Наука о коллоидных системах полезна для определения свойств частиц почвы, так как основная ее часть может быть рассмотрена как коллоидные частицы микрометрового размера. Например, броуновское движение (случайное движение коллоидных частиц) может быть использовано для измерения размера частицы.
Часть A. Движение коллоидных частиц (1.6 балла) Рассмотрим одномерное броуновское движение коллоидной частицы массой $M$. Уравнение движения для скорости частицы $v(t)$ выглядит следующим образом: \[M\dot{v} =-\gamma v( t) +F( t) + F_\text{ext}(t),\tag{1}\] где $\gamma$ — коэффициент, характеризующий сопротивление, $F(t)$ – сила, возникающая из-за случайных столкновений с молекулами воды, $F_\text{ext}(t)$ — внешняя сила. В Части A мы считаем, что $F_\text{ext}(t) = 0$.
Рассмотрим ситуацию, когда молекула воды сталкивается с частицей в момент времени $t=t_0$ и передаёт импульс $I_0$. После столкновения $F(t) = 0$. Если скорость до столкновения $v(t) = 0$, то после столкновения $v(t) = v_0 e^{-( t-t_{0})/\tau}$ для времён $t > t_0$. Найдите $v_0$ и $\tau$, используя $I_0$ и необходимые параметры из выражения (1). В следующем пункте вы можете выражать ответы через $\tau$.
Часть B. Эффективное уравнение движения (1.8 балла) Предыдущие результаты показывают, что скорости частицы $v(t)$ и $v(t')$ могут рассматриваться как некоррелированные случайные величины при условии $|t-t'|\gg \tau$. Исходя из этого, для описания одномерного броуновского движения можно предложить модель случайных изменений скорости в каждый временной интервал $\delta~(\gg \tau)$, то есть, \[v( t) =v_{n} \quad ( t_{n-1} < t\leq t_{n}),\tag{2}\] где $t_n =n\delta~( n=0,1,2,\cdots)$ и $v_n$ — случайная величина. Эта случайная величина удовлетворяет условию \[\langle v_{n} \rangle = 0, \quad \langle v_{n} v_{m} \rangle =\begin{cases} C & ( n=m), \\ 0 & ( n\neq m), \end{cases}\tag{3}\] где параметр $C$ зависит от $\delta$. Здесь $\langle X \rangle$ обозначает среднее значение величины $X$. Другими словами, если выбрать случайную величину $X$ бесконечное количество раз, то среднее значение этой выборки будет $\langle X \rangle$. Рассмотрим смещение частицы $\Delta x(t) = x(t) - x(0)$ для $t = N\delta$ где $N$ некоторое целое число.
На самом деле происходит множество столкновений молекул воды с частицей, одно за другим. Столкновение с номером $i$ передаёт импульс $I_i$ и происходит в момент времени $t_i$. Найдите $v(t)$ при условии, что $v(0) = 0$. Явно укажите неравенство для $t_i$, которое должно быть выполнено для заданного $t$. В листе ответов не обязательно указывать данный диапазон в выражении для $v(t)$.
Найдите $\langle\Delta x(t)\rangle$ и $\langle\Delta x(t)^2\rangle$, результат выразите через $C$, $\delta$, и $t$.
Часть C. Электрофорез (2.7 балла) Электрофорез — перенос заряженных частиц в электрическом поле. Взвесь коллоидных частиц массой $M$ и зарядом $Q~(>0)$ помещается в узкий канал с поперечным сечением $A$ (рис. 1(a)). Мы пренебрегаем взаимодействием между частицами, влиянием стенок, жидкости, и ионов в ней, и гравитацией.  Если приложить однородное электрическое поле напряженностью $E$ в направлении оси $x$, частицы сдвигаются и их концентрация $n(x)$ (количество частиц на единицу объёма) становится неоднородной (рис. 1(b)). Если затем электрическое поле $E$ убрать, то неоднородность со временем пропадает. Это происходит из-за броуновского движения частиц. Если $n(x)$ неоднородна, то количество частиц переходящих слева направо и справа налево отличается (рис. 1(c)). Это приводит к наличию потока частиц $J_D(x)$. Последняя величина есть среднее количество частиц, которые имеют координату $x$ и движутся вдоль оси $x$, деленное на площадь поперечного сечения и интервал времени. Поток удовлетворяет соотношению \[J_{D}( x) = -D\frac{dn}{dx}(x),\tag{4}\] где $D$ — коэффициент диффузии. Для простоты предположим, что одна половина частиц имеет скорость $+v$, а вторая половина имеет скорость $-v$. Пусть $N_+(x_0)$ количество частиц имеющих скорость $+v$, которые пересекают плоскость $x_0$ слева направо через единичную площадь в единицу времени. Частицы со скоростями $+v$, которые пересекут плоскость \(x_0 \) за временной интервал $\delta$, находятся в тёмной области (рис. 1(c)). Так как величина $\delta$ мала, получаем что $$n(x) \simeq n(x_0) + (x-x_0) \frac{dn}{dx}(x_0)$$ в этой области.
Величина $\langle\Delta x(t)^2\rangle$ называется среднеквадратичное смещение (mean square displacement, MSD). Эта величина наблюдается в случае броуновского движения и в предельном случае $\delta\rightarrow0$. Можно показать, что $C\propto\delta^{\alpha}$ и $\langle\Delta x(t)^2\rangle \propto t^\beta$. Найдите численные значения $\alpha$ и $\beta$.
Найдите $N_+(x_0)$, выразите через $v,\:\delta,\:n(x_0)$, и $\frac{dn}{dx}(x_0)$. Определим $N_-(x_0)$ по аналогии с $N_+(x_0)$ для скоростей $-v$. Выражение для полного потока $J_D(x_0) = \langle N_+(x_0) - N_-(x_0) \rangle$. Согласно выражению (3), $\langle v^2 \rangle = C.$
Найдите $J_D(x_0)$, при необходимости выразите через $C,\:\delta,\:n(x_0)$, и $\frac{dn}{dx}(x_0)$. Используя это и выражение (4), выразите $D$ через $C$ и $\delta$. Также найдите $\langle\Delta x(t)^2\rangle$ через $D$ и $t$. Далее рассмотрим явления, связанные с осмотическим давлением $\Pi$. Оно находится по формуле $\Pi =\frac{n}{N_{A}} RT=nk T$, где $N_A$ — постоянная Авогадро, $R$ — универсальная газовая постоянная, $T$ — температура, $k = \frac{R}{N_A}$ — постоянная Больцмана. Рассмотрим неоднородную концентрацию, которая образовалась под действием электрического поля $E$ (рис. 1(b)). Так как $n(x)$ зависит от $x$, то и $\Pi(x)$ тоже. Сила из-за $\Pi(x)$ и $\Pi(x+\Delta x)$ должна быть уравновешена силой электрического поля $E$, действующей на частицы (рис. 2). Здесь мы рассматриваем малый интервал $\Delta x$, поэтому внутри этого интервала можно считать $n(x)$ постоянным, тогда как $n(x+\Delta x) - n(x) \simeq \Delta x \frac{dn}{dx}(x)$.
Выразите $\frac{dn}{dx}(x)$ через $n(x)$, $T$, $Q$, $E$, и $k$. Теперь рассмотрим условие баланса потоков. Кроме потока $J_D(x)$ из-за броуновского движения, присутствует поток $J_Q(x)$ из-за наличия электрического поля. Он выражается как \[ J_Q(x) = n(x) u,\tag{5} \] где $u$ — установившаяся скорость частиц, движущихся под действием поля.
Для определения $u$, будем использовать выражение (1), в котором $F_\text{ext}(t) = QE$. Так как $v(t)$ флуктуирует, будем рассматривать $\langle v(t)\rangle$. Считая что $\langle v(0)\rangle=0$ и используя $\langle F(t)\rangle =0$, найдите $\langle v(t)\rangle$ и получите $u = \lim_{t\to\infty} \langle v(t) \rangle$.
Часть D. Среднеквадратичное смещение (2.4 балла) Предположим, что мы наблюдаем в воде броуновское движение отдельной сферической коллоидной частицы радиусом $a=5.0~мкм$. Рисунок 3 показывается гистограмму смещений $\Delta x$, измеренных вдоль оси $x$ каждые $\Delta t=60~с$. Коэффициент, характеризующий сопротивления вычисляется как $\gamma =6\pi a\eta$, где $\eta=8.9\times10^{-4}\:\text{Па}\cdot \text{с}$ — вязкость воды. Температура $T=25~\mathrm{^\circ C}$.
Условие баланса потоков записывается как \(J_D(x) + J_Q(x) = 0\). Выразите коэффициент диффузии \(D\) через \(k\), \(\gamma\), и \(T\).
Оцените значение $N_A$ с точностью до двух значащих цифр, не используя тот факт, что это постоянная Авогадро. Используйте данные Рис. 3. Универсальная газовая постоянная $R=8.31~Дж/(К\cdot моль)$. Не используйте значение постоянной Больцмана $k$ из таблицы констант. Имейте ввиду, что вы можете получить значение постоянной Авогадро, отличное от табличного. Теперь мы расширим модель из части B так, чтобы она описывала движение частиц с зарядом $Q$ в электрическом поле $E$. Скорость частицы $v(t)$, рассматриваемая в выражении (2), должна быть заменена на $v(t) = u + v_n ~(t_{n-1} < t \leq t_n)$, где $v_n$ удовлетворяет выражению (3) и $u$ есть установившееся скорость из выражения (5).
Выразите среднеквадратичное смещение $\langle\Delta x(t)^2\rangle$ через $u$, $D$, и $t$. Получите приближенные степенные выражения для маленьких $t$ и больших $t$. Кроме того, получите характерное время $t_{*}$, при котором происходит изменение. Нарисуйте качественный график зависимости среднеквадратичного смещения от времени в логарифмических координатах. Укажите на нём положение $t_{*}$. Рассмотрим теперь плавающего микроба (Рис. 4(a)). Для упрощения будем использовать одномерное движение (Fig.4(b)). Считаем, что это сферические частицы радиуса $a$. Микроб плавает со скоростью либо $+u_0$, либо $-u_0$, знак выбирается случайно, через интервал времени $\delta_0$, корреляция отсутствует. Наблюдаемое движение есть комбинация смещения из-за активного перемещения микроба и смещения из-за броуновского движения.
Часть E. Очистка воды (1.5 балла) В этой части обсуждается очистка воды от коллоидных частиц почвы при помощи добавления электролитов с целью коагуляции (слипания). Частицы почвы взаимодействуют друг с другом Ван-дер-Ваальсовыми и электростатическими силами. Последние включают в себя как поверхностные заряды, так и окружающие их заряды противоположного знака (такие заряды называются противоионы, а получившийся слой зарядов – двойной электрический слой; рис. 6(a)). В результате, потенциальная энергия взаимодействия между частицами на расстоянии $d$ (рис. 6(b)) равна \[ U(d) = -\frac{A}{d} + \frac{B\epsilon ( k T)^2}{q^2} e^{-d / \lambda},\tag{6} \] где $A$ и $B$ — положительные константы, $\epsilon$ — диэлектрическая проницаемость воды, $\lambda$ — толщина двойного электрического слоя. Считая, что заряды ионов $\pm q$, верно выражение \[ \lambda =\sqrt{\frac{\epsilon k T }{2N_{A}q^{2} c}},\tag{7}\] где $c$ — молярная концентрация ионов.
Рисунок 5 показывает среднеквадратичное смещение \(\langle\Delta x(t)^2\rangle\) микроба. Для маленьких, больших и промежуточных \(t\) выполняются разные степенные законы. Получите эти выражения для каждого временного диапазона. Выразите выражения через \(D, u_0, \delta_0\) и \(t\).
Добавление хлорида натрия ($\mathrm{NaCl}$) в суспензию приводит к коагуляции коллоидных частиц. Определите минимальную концентрацию $c$ хлорида натрия, необходимую для коагуляции. Достаточно рассмотреть две частицы в отсутствие тепловых флуктуаций, то есть $F(t)=0$ в выражении (1). Считайте, что для данного потенциала конечная скорость достигается мгновенно.
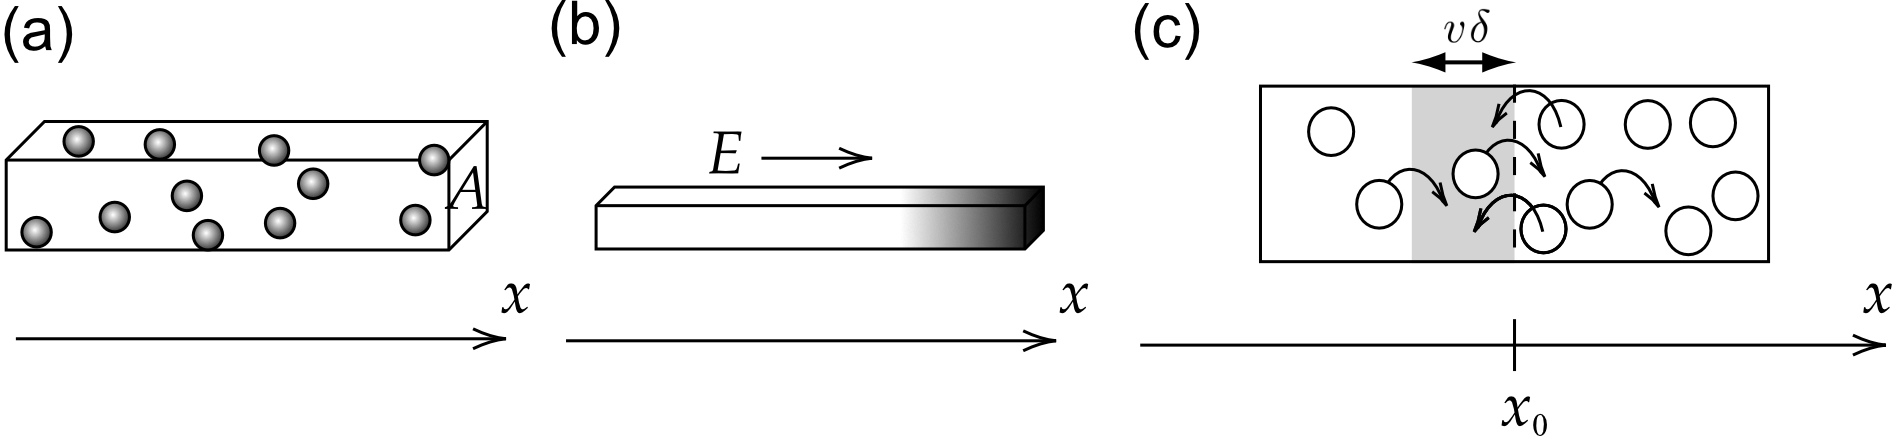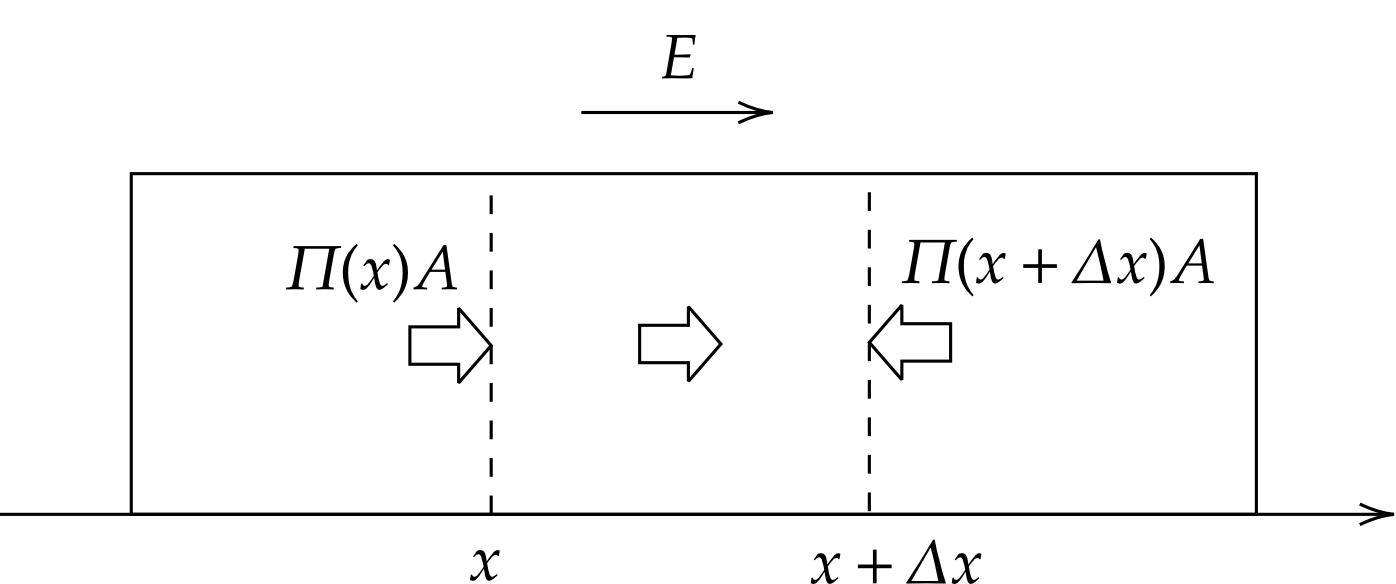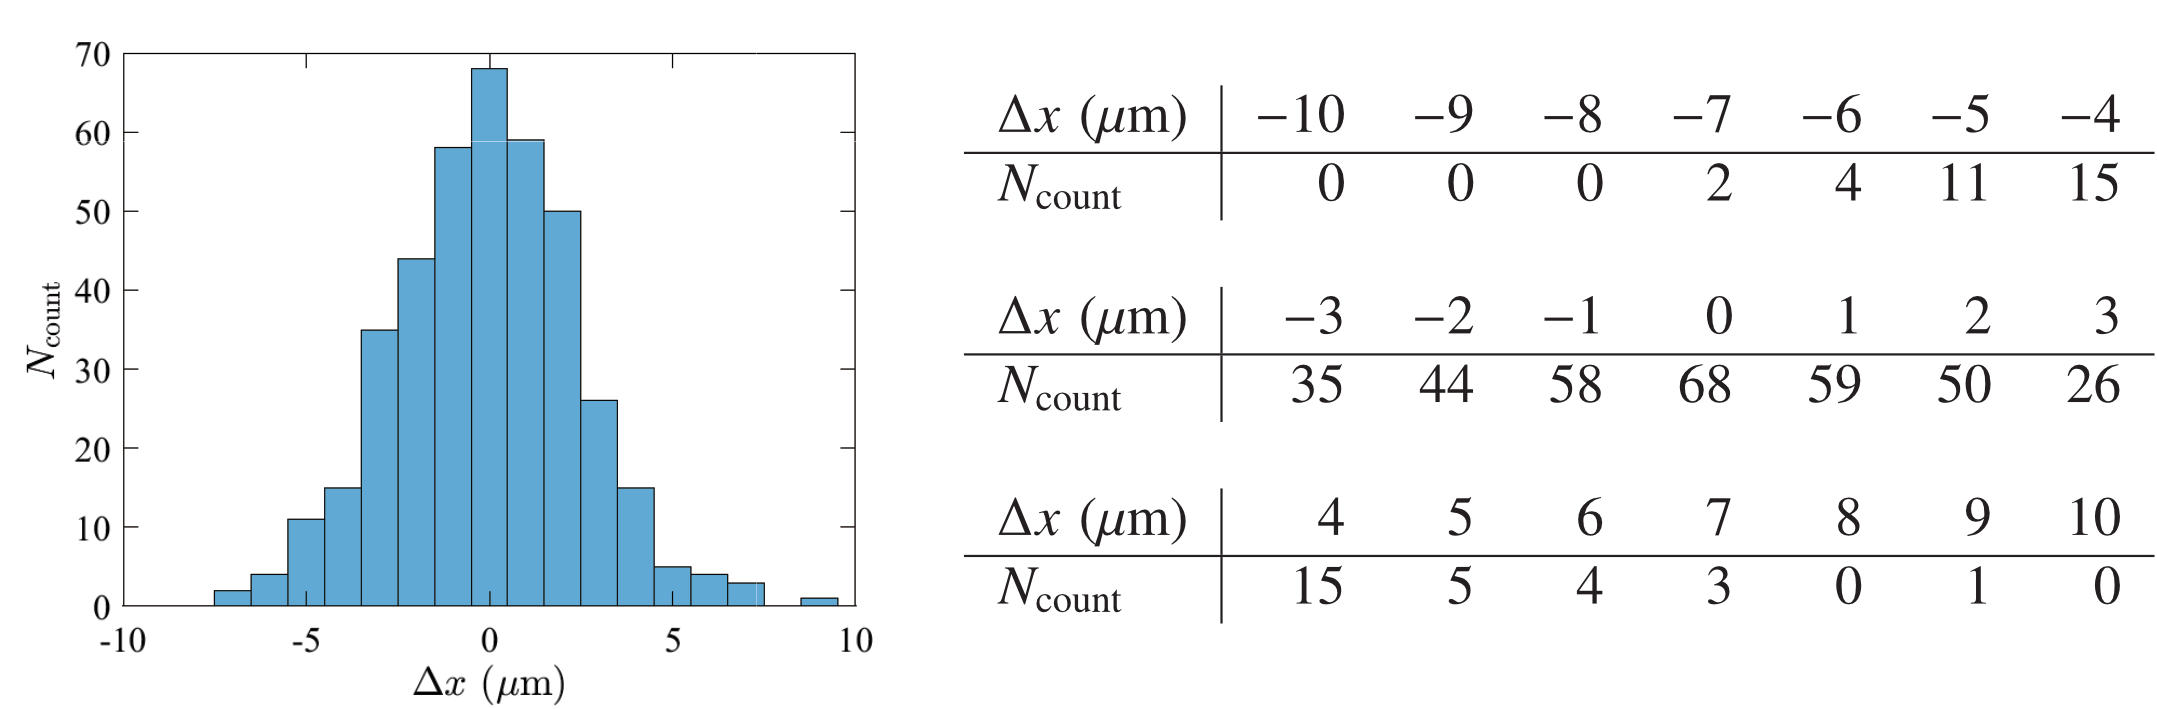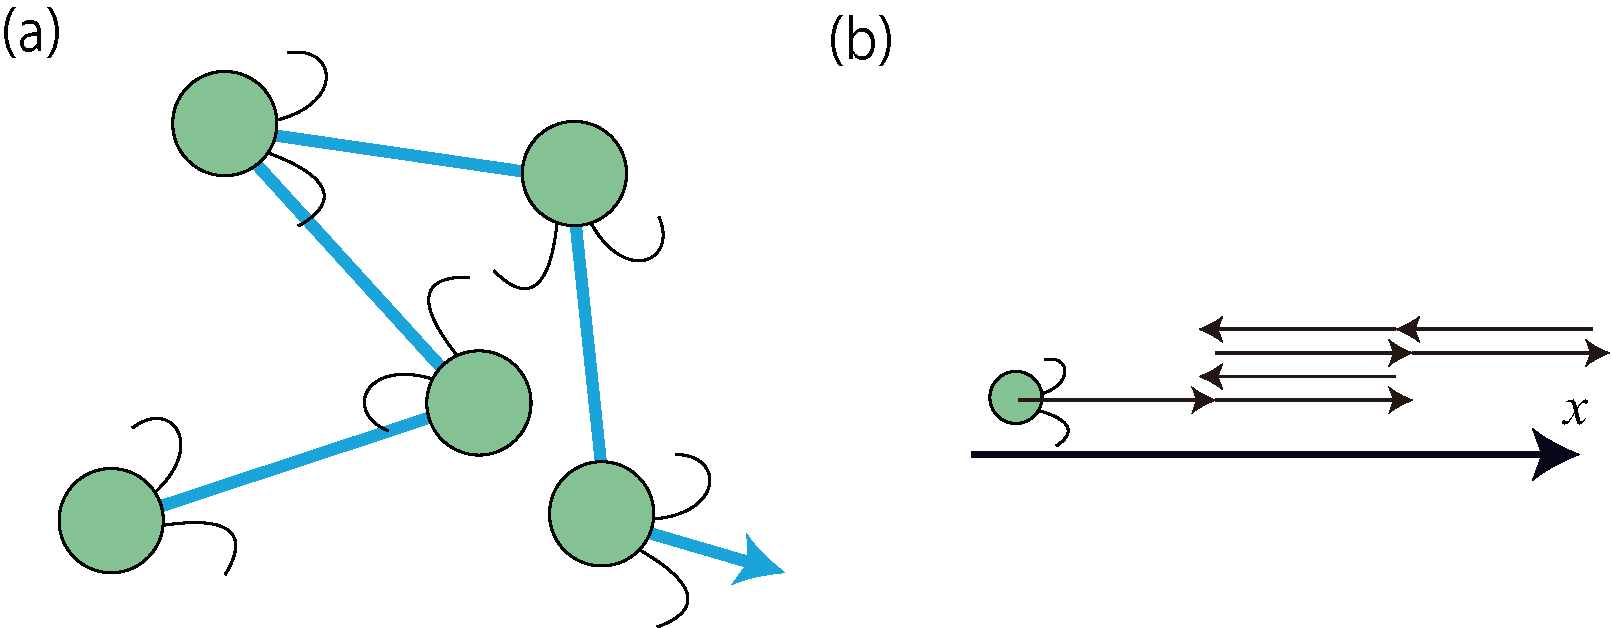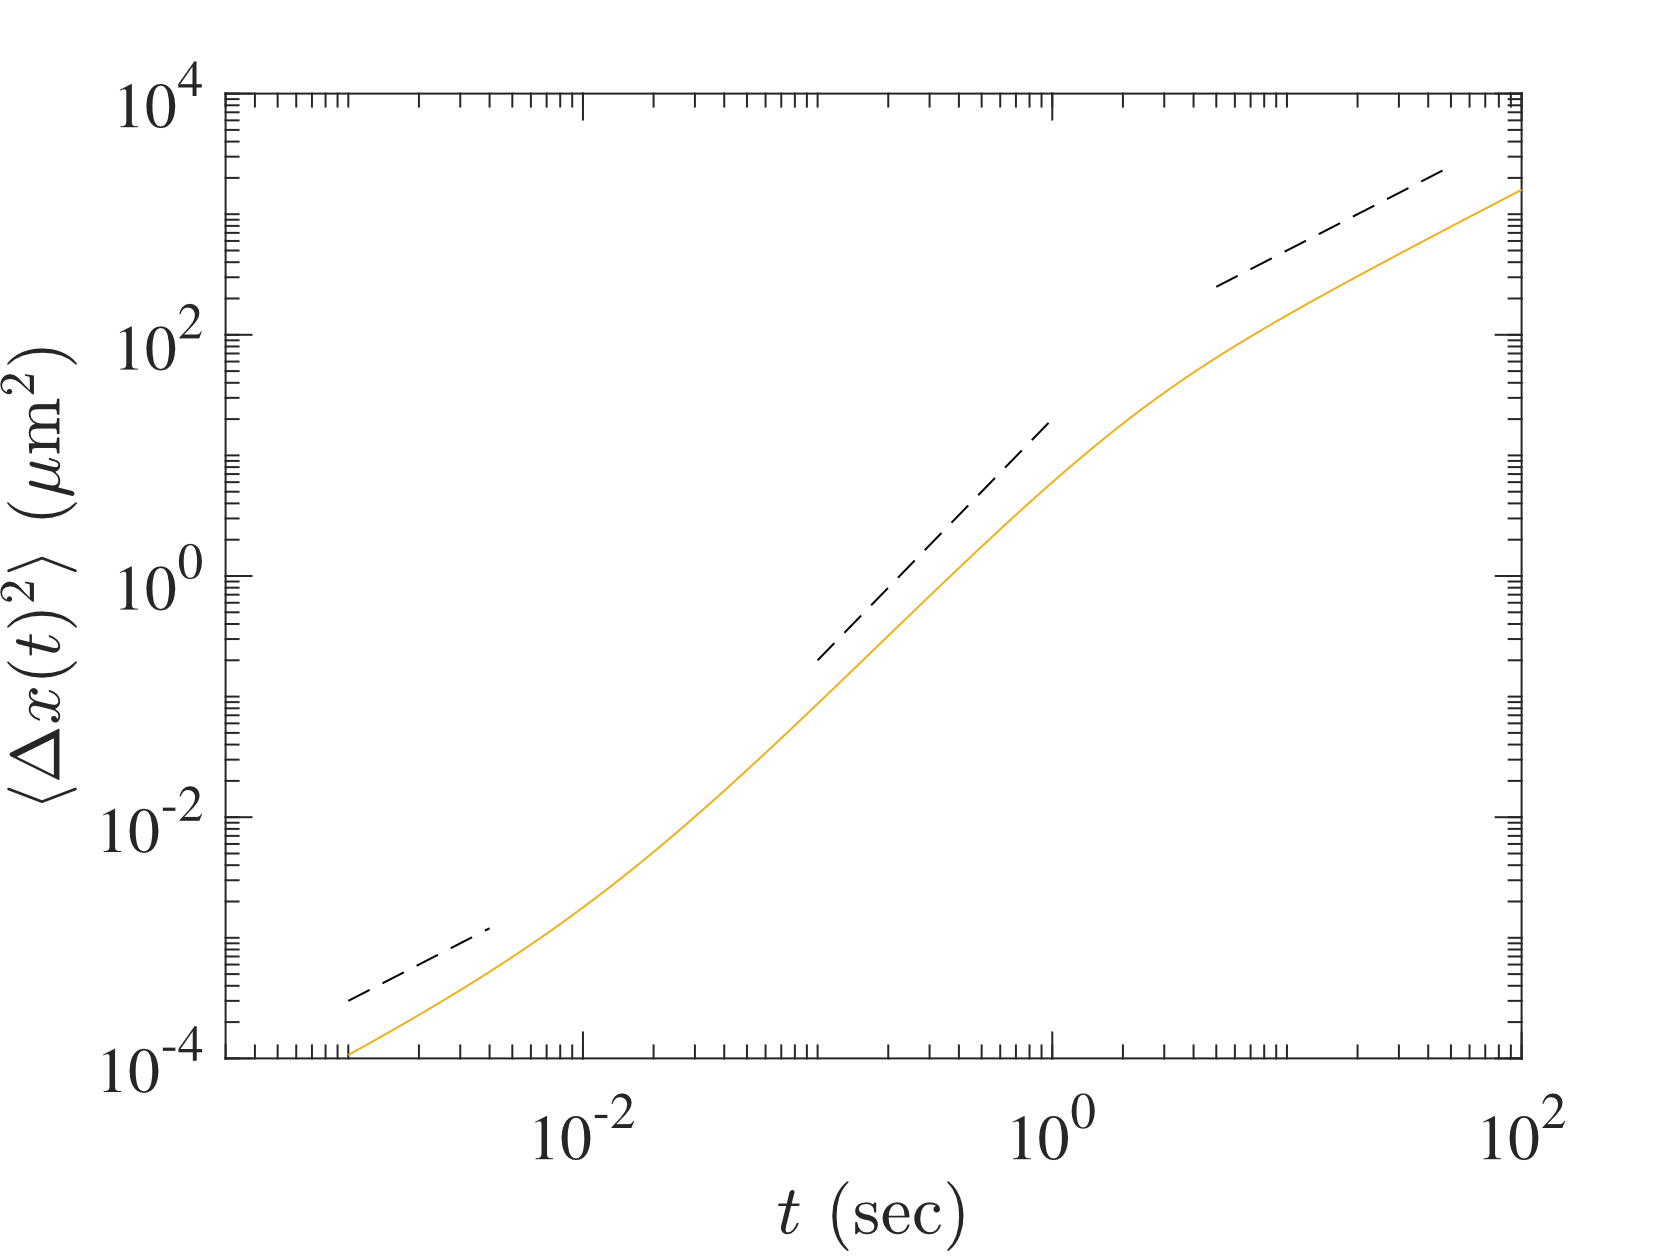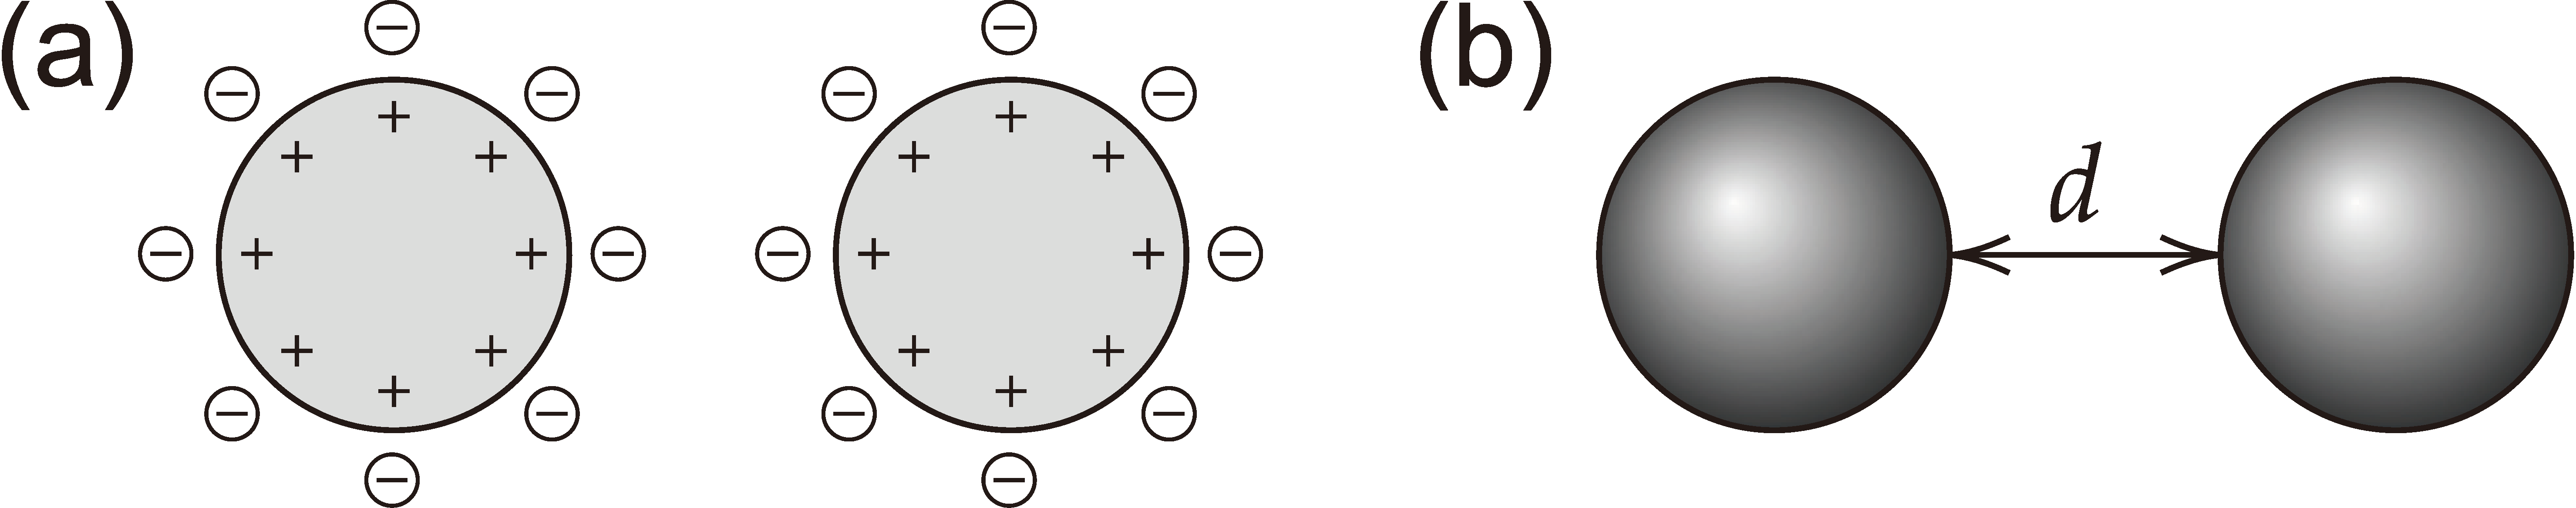
Рассмотрим ситуацию, когда молекула воды сталкивается с частицей в момент времени $t=t_0$ и передаёт импульс $I_0$. После столкновения $F(t) = 0$. Если скорость до столкновения $v(t) = 0$, то после столкновения $v(t) = v_0 e^{-( t-t_{0})/\tau}$ для времён $t > t_0$. Найдите $v_0$ и $\tau$, используя $I_0$ и необходимые параметры из выражения (1).
Решение: За счет начального импульса $I_0$ частица приобретает скорость $v_0 = I_0/M$, далее движение описывается уравнением $$M\dot{v} = - \gamma v,$$откуда $$v = v_0 = $$

На самом деле происходит множество столкновений молекул воды с частицей, одно за другим. Столкновение с номером $i$ передаёт импульс $I_i$ и происходит в момент времени $t_i$. Найдите $v(t)$ при условии, что $v(0) = 0$. Явно укажите неравенство для $t_i$, которое должно быть выполнено для заданного $t$. В листе ответов не обязательно указывать данный диапазон в выражении для $v(t)$.

Найдите $\langle\Delta x(t)\rangle$ и $\langle\Delta x(t)^2\rangle$, результат выразите через $C$, $\delta$, и $t$.

Величина $\langle\Delta x(t)^2\rangle$ называется среднеквадратичное смещение (mean square displacement, MSD). Эта величина наблюдается в случае броуновского движения и в предельном случае $\delta\rightarrow0$. Можно показать, что $C\propto\delta^{\alpha}$ и $\langle\Delta x(t)^2\rangle \propto t^\beta$. Найдите численные значения $\alpha$ и $\beta$.

Найдите $N_+(x_0)$, выразите через $v,\:\delta,\:n(x_0)$, и $\frac{dn}{dx}(x_0)$.

Найдите $J_D(x_0)$, при необходимости выразите через $C,\:\delta,\:n(x_0)$, и $\frac{dn}{dx}(x_0)$. Используя это и выражение (4), выразите $D$ через $C$ и $\delta$. Также найдите $\langle\Delta x(t)^2\rangle$ через $D$ и $t$.

Выразите $\frac{dn}{dx}(x)$ через $n(x)$, $T$, $Q$, $E$, и $k$.

Для определения $u$, будем использовать выражение (1), в котором $F_\text{ext}(t) = QE$. Так как $v(t)$ флуктуирует, будем рассматривать $\langle v(t)\rangle$. Считая что $\langle v(0)\rangle=0$ и используя $\langle F(t)\rangle =0$, найдите $\langle v(t)\rangle$ и получите $u = \lim_{t\to\infty} \langle v(t) \rangle$.

Условие баланса потоков записывается как \(J_D(x) + J_Q(x) = 0\). Выразите коэффициент диффузии \(D\) через \(k\), \(\gamma\), и \(T\).

Оцените значение $N_A$ с точностью до двух значащих цифр, не используя тот факт, что это постоянная Авогадро. Используйте данные Рис. 3. Универсальная газовая постоянная $R=8.31~Дж/(К\cdot моль)$. Не используйте значение постоянной Больцмана $k$ из таблицы констант. Имейте ввиду, что вы можете получить значение постоянной Авогадро, отличное от табличного.

Выразите среднеквадратичное смещение $\langle\Delta x(t)^2\rangle$ через $u$, $D$, и $t$. Получите приближенные степенные выражения для маленьких $t$ и больших $t$. Кроме того, получите характерное время $t_{*}$, при котором происходит изменение. Нарисуйте качественный график зависимости среднеквадратичного смещения от времени в логарифмических координатах. Укажите на нём положение $t_{*}$.

Рисунок 5 показывает среднеквадратичное смещение \(\langle\Delta x(t)^2\rangle\) микроба. Для маленьких, больших и промежуточных \(t\) выполняются разные степенные законы. Получите эти выражения для каждого временного диапазона. Выразите выражения через \(D, u_0, \delta_0\) и \(t\).

Добавление хлорида натрия ($\mathrm{NaCl}$) в суспензию приводит к коагуляции коллоидных частиц. Определите минимальную концентрацию $c$ хлорида натрия, необходимую для коагуляции. Достаточно рассмотреть две частицы в отсутствие тепловых флуктуаций, то есть $F(t)=0$ в выражении (1). Считайте, что для данного потенциала конечная скорость достигается мгновенно.
Темы:
T, Термодинамика, Международные, Диффузия, 2023, Броуновское движение, Статистическая физика